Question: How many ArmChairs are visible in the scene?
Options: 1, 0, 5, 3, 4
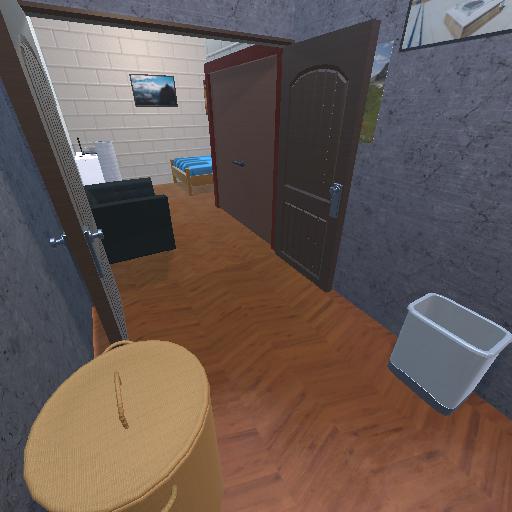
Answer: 1